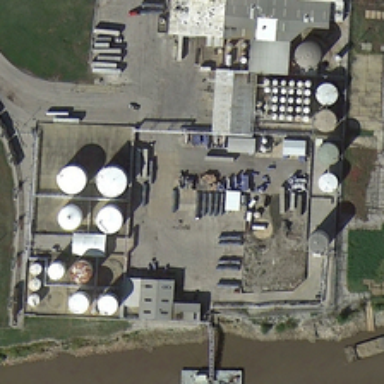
Many storage tanks surrounded by some buildings is near a river .